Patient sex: F
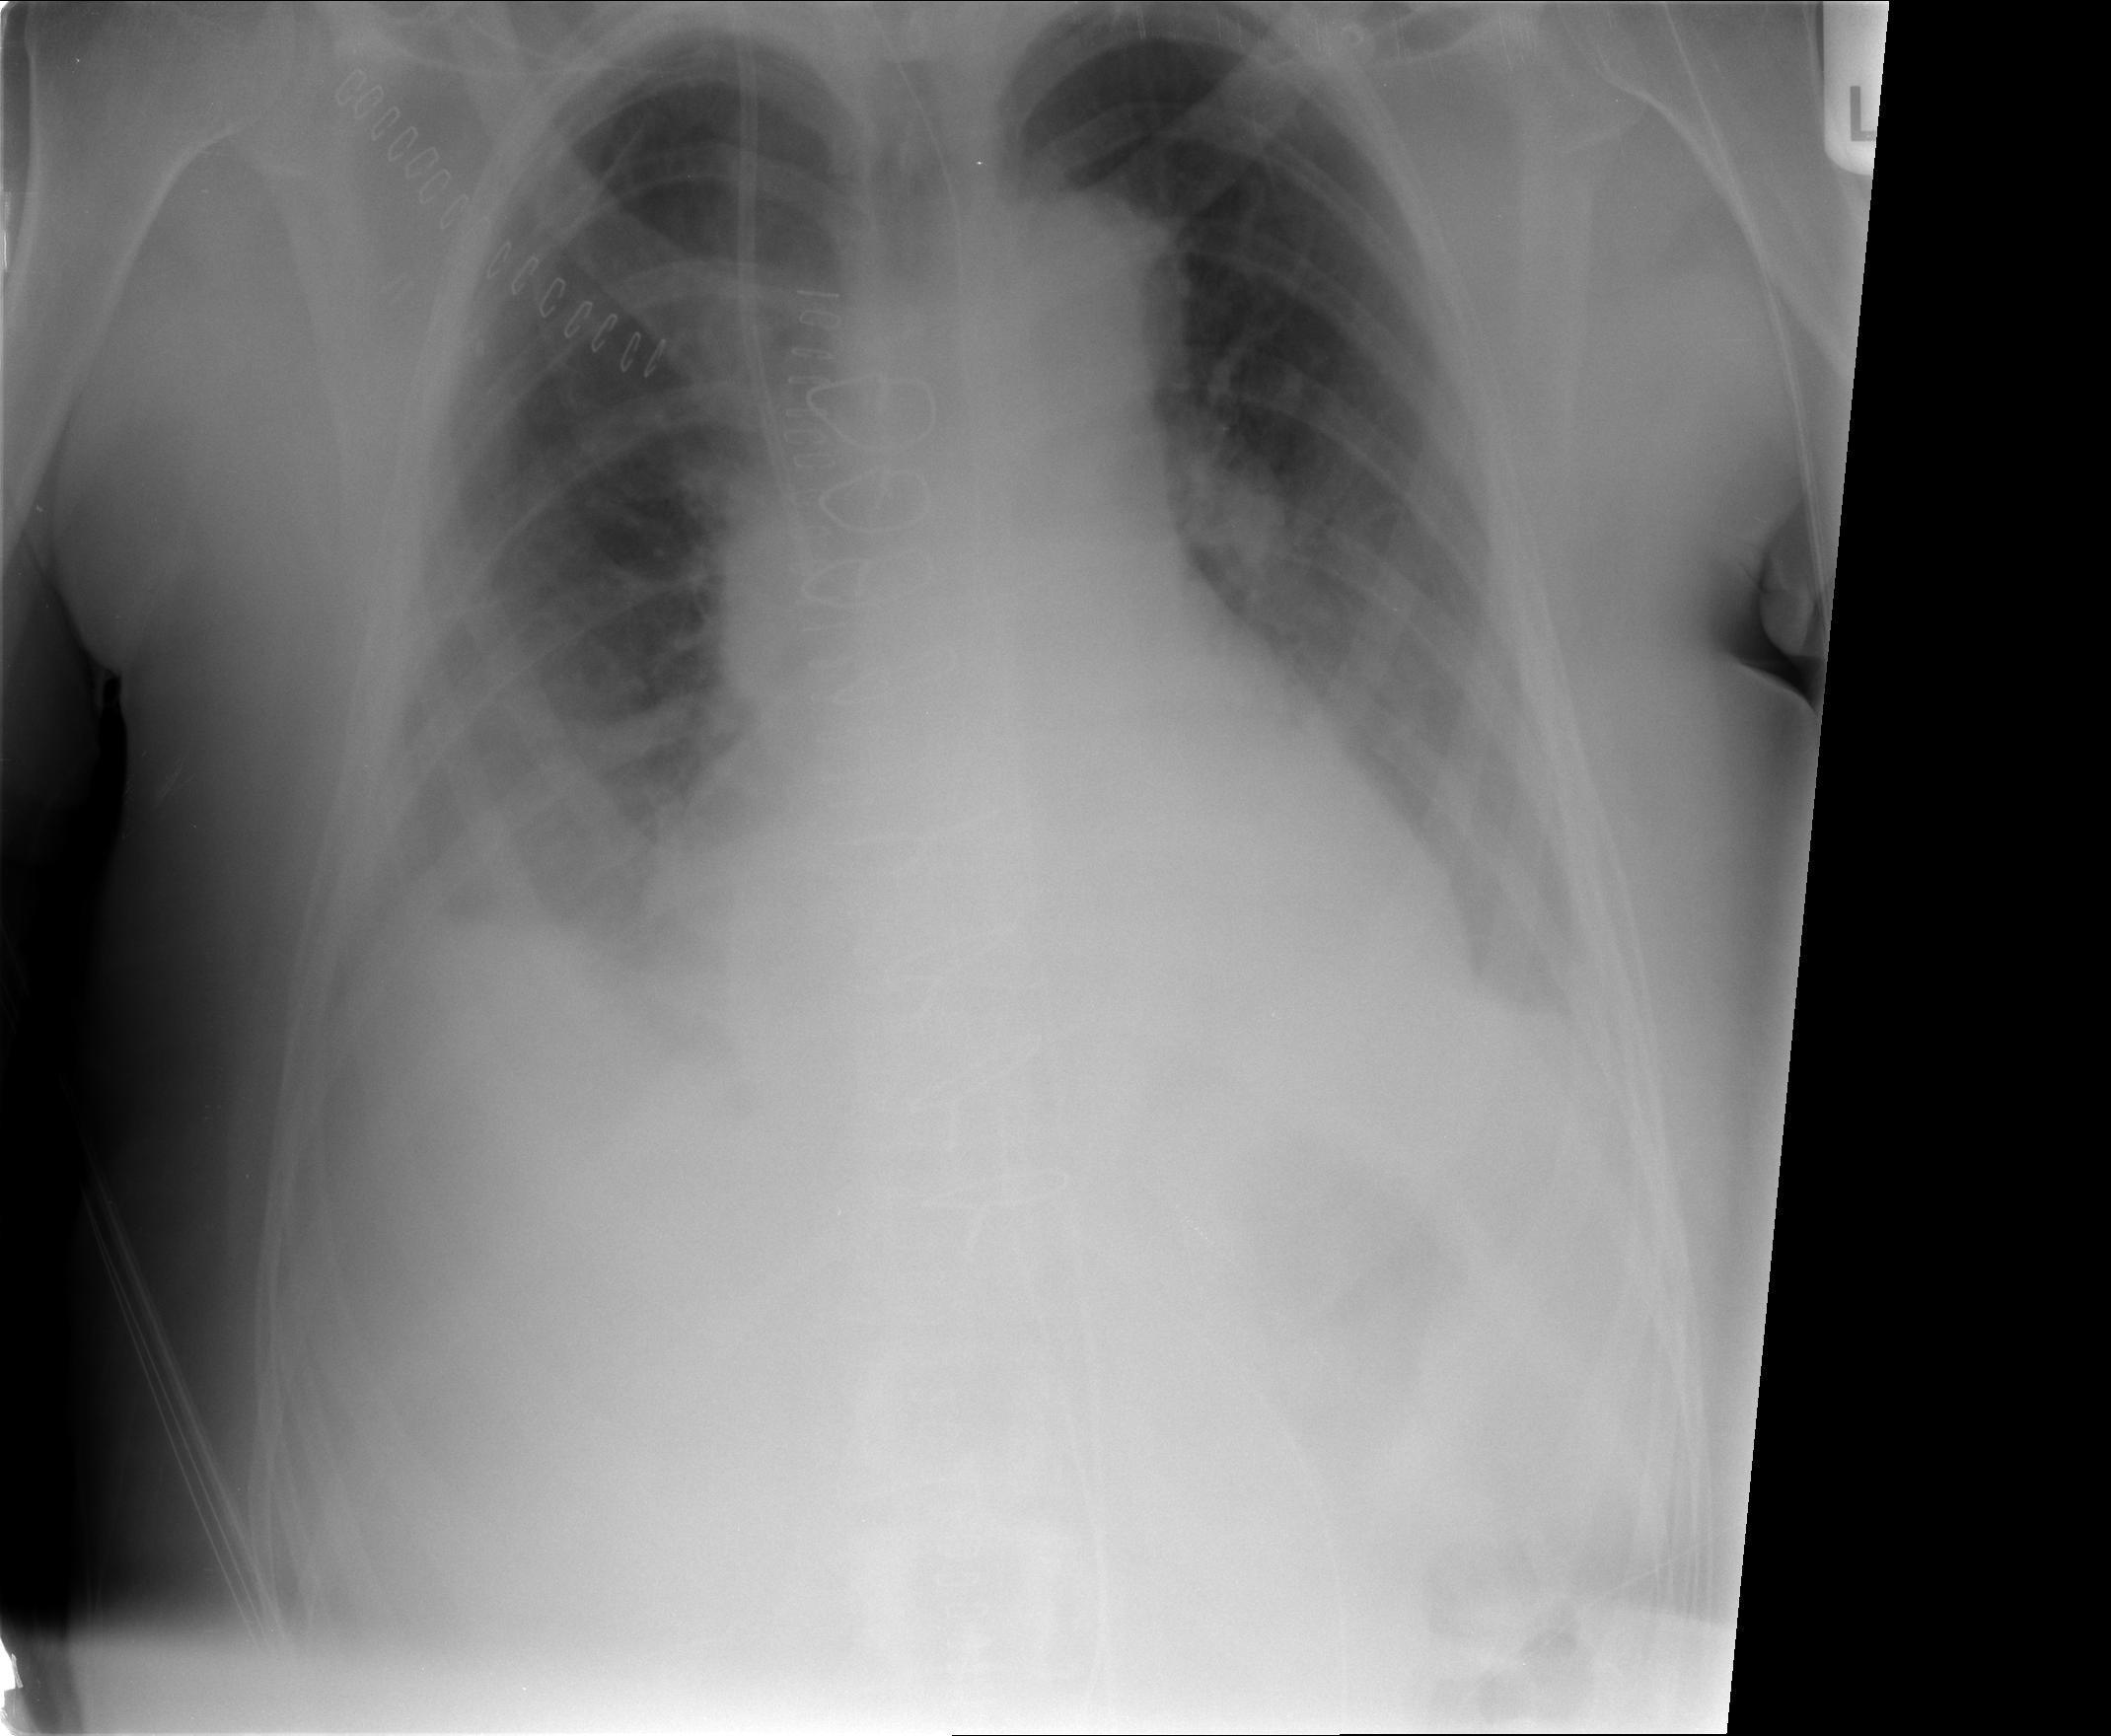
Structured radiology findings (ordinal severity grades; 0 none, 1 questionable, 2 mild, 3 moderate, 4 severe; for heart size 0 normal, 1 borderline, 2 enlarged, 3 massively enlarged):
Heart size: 0
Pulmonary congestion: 0
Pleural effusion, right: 1
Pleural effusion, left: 1
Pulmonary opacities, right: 0
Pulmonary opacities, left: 0
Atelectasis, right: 0
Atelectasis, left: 0